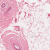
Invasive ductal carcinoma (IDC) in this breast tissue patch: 0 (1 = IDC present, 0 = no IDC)